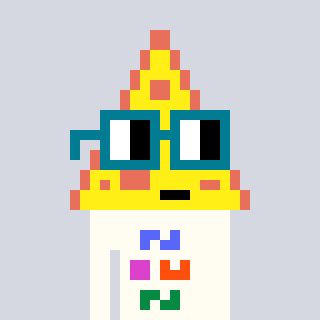
a pixel art character with square dark green glasses, a pizza-shaped head and a grayscale-colored body on a cool background